Field crop: maize
Growth stage: 2
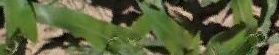
Species: maize